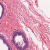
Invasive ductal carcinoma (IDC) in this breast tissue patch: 0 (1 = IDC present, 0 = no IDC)